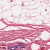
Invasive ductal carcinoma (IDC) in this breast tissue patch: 0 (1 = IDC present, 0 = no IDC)